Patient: sex M, age 71
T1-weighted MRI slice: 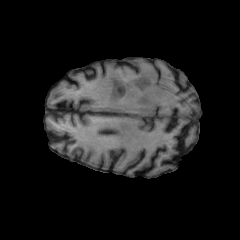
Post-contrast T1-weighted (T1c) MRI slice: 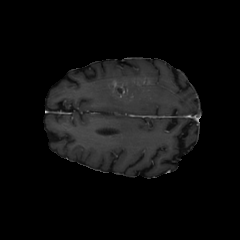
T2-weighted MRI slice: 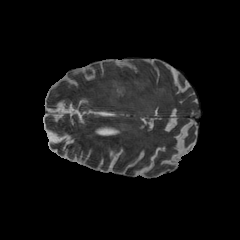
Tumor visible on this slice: yes
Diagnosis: Glioblastoma, IDH-wildtype
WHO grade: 4